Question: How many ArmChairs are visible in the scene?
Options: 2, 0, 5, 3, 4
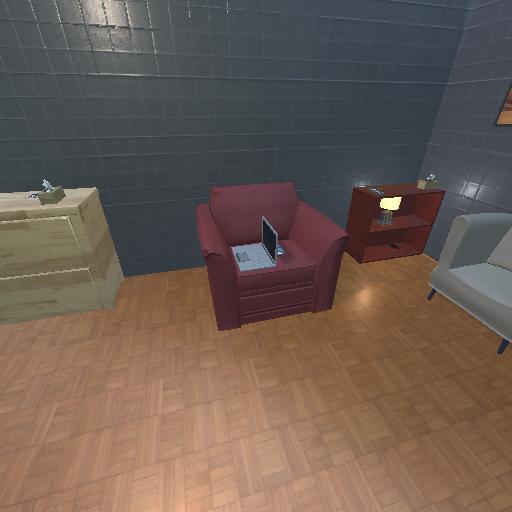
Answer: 2